Question: How to open a code window and display window as below:

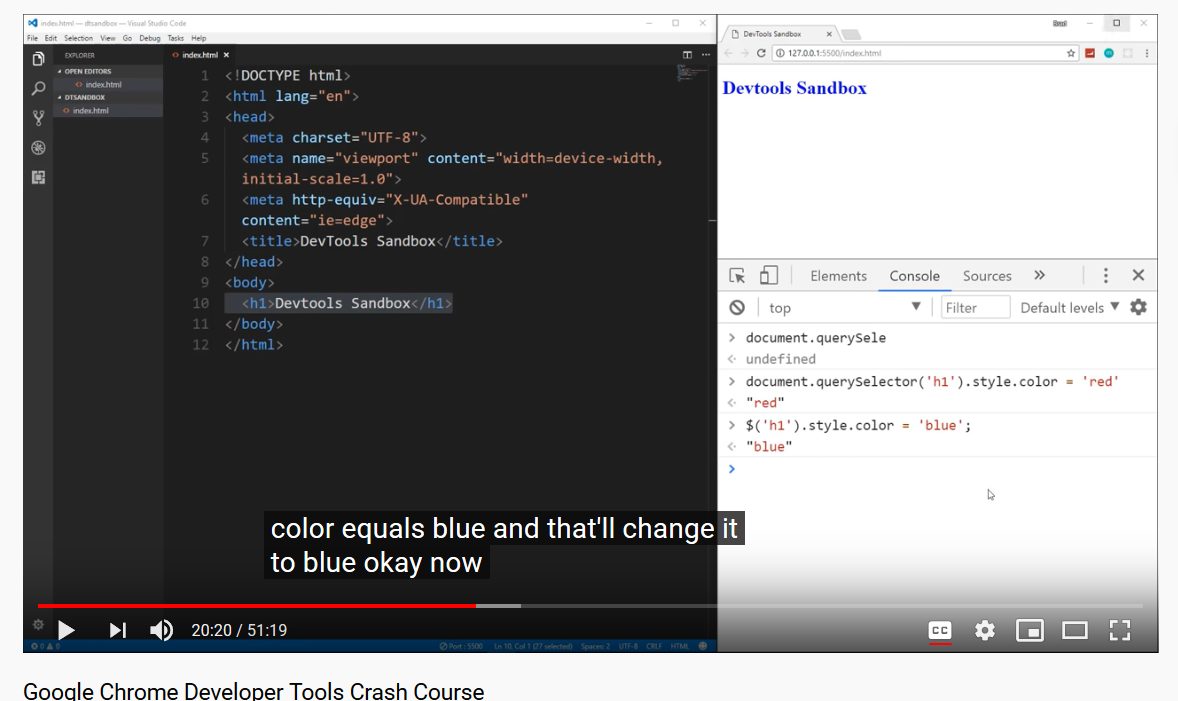
Answer: I believe you need to use Sandbox. This link should explain in more detail.
<URL>